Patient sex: F
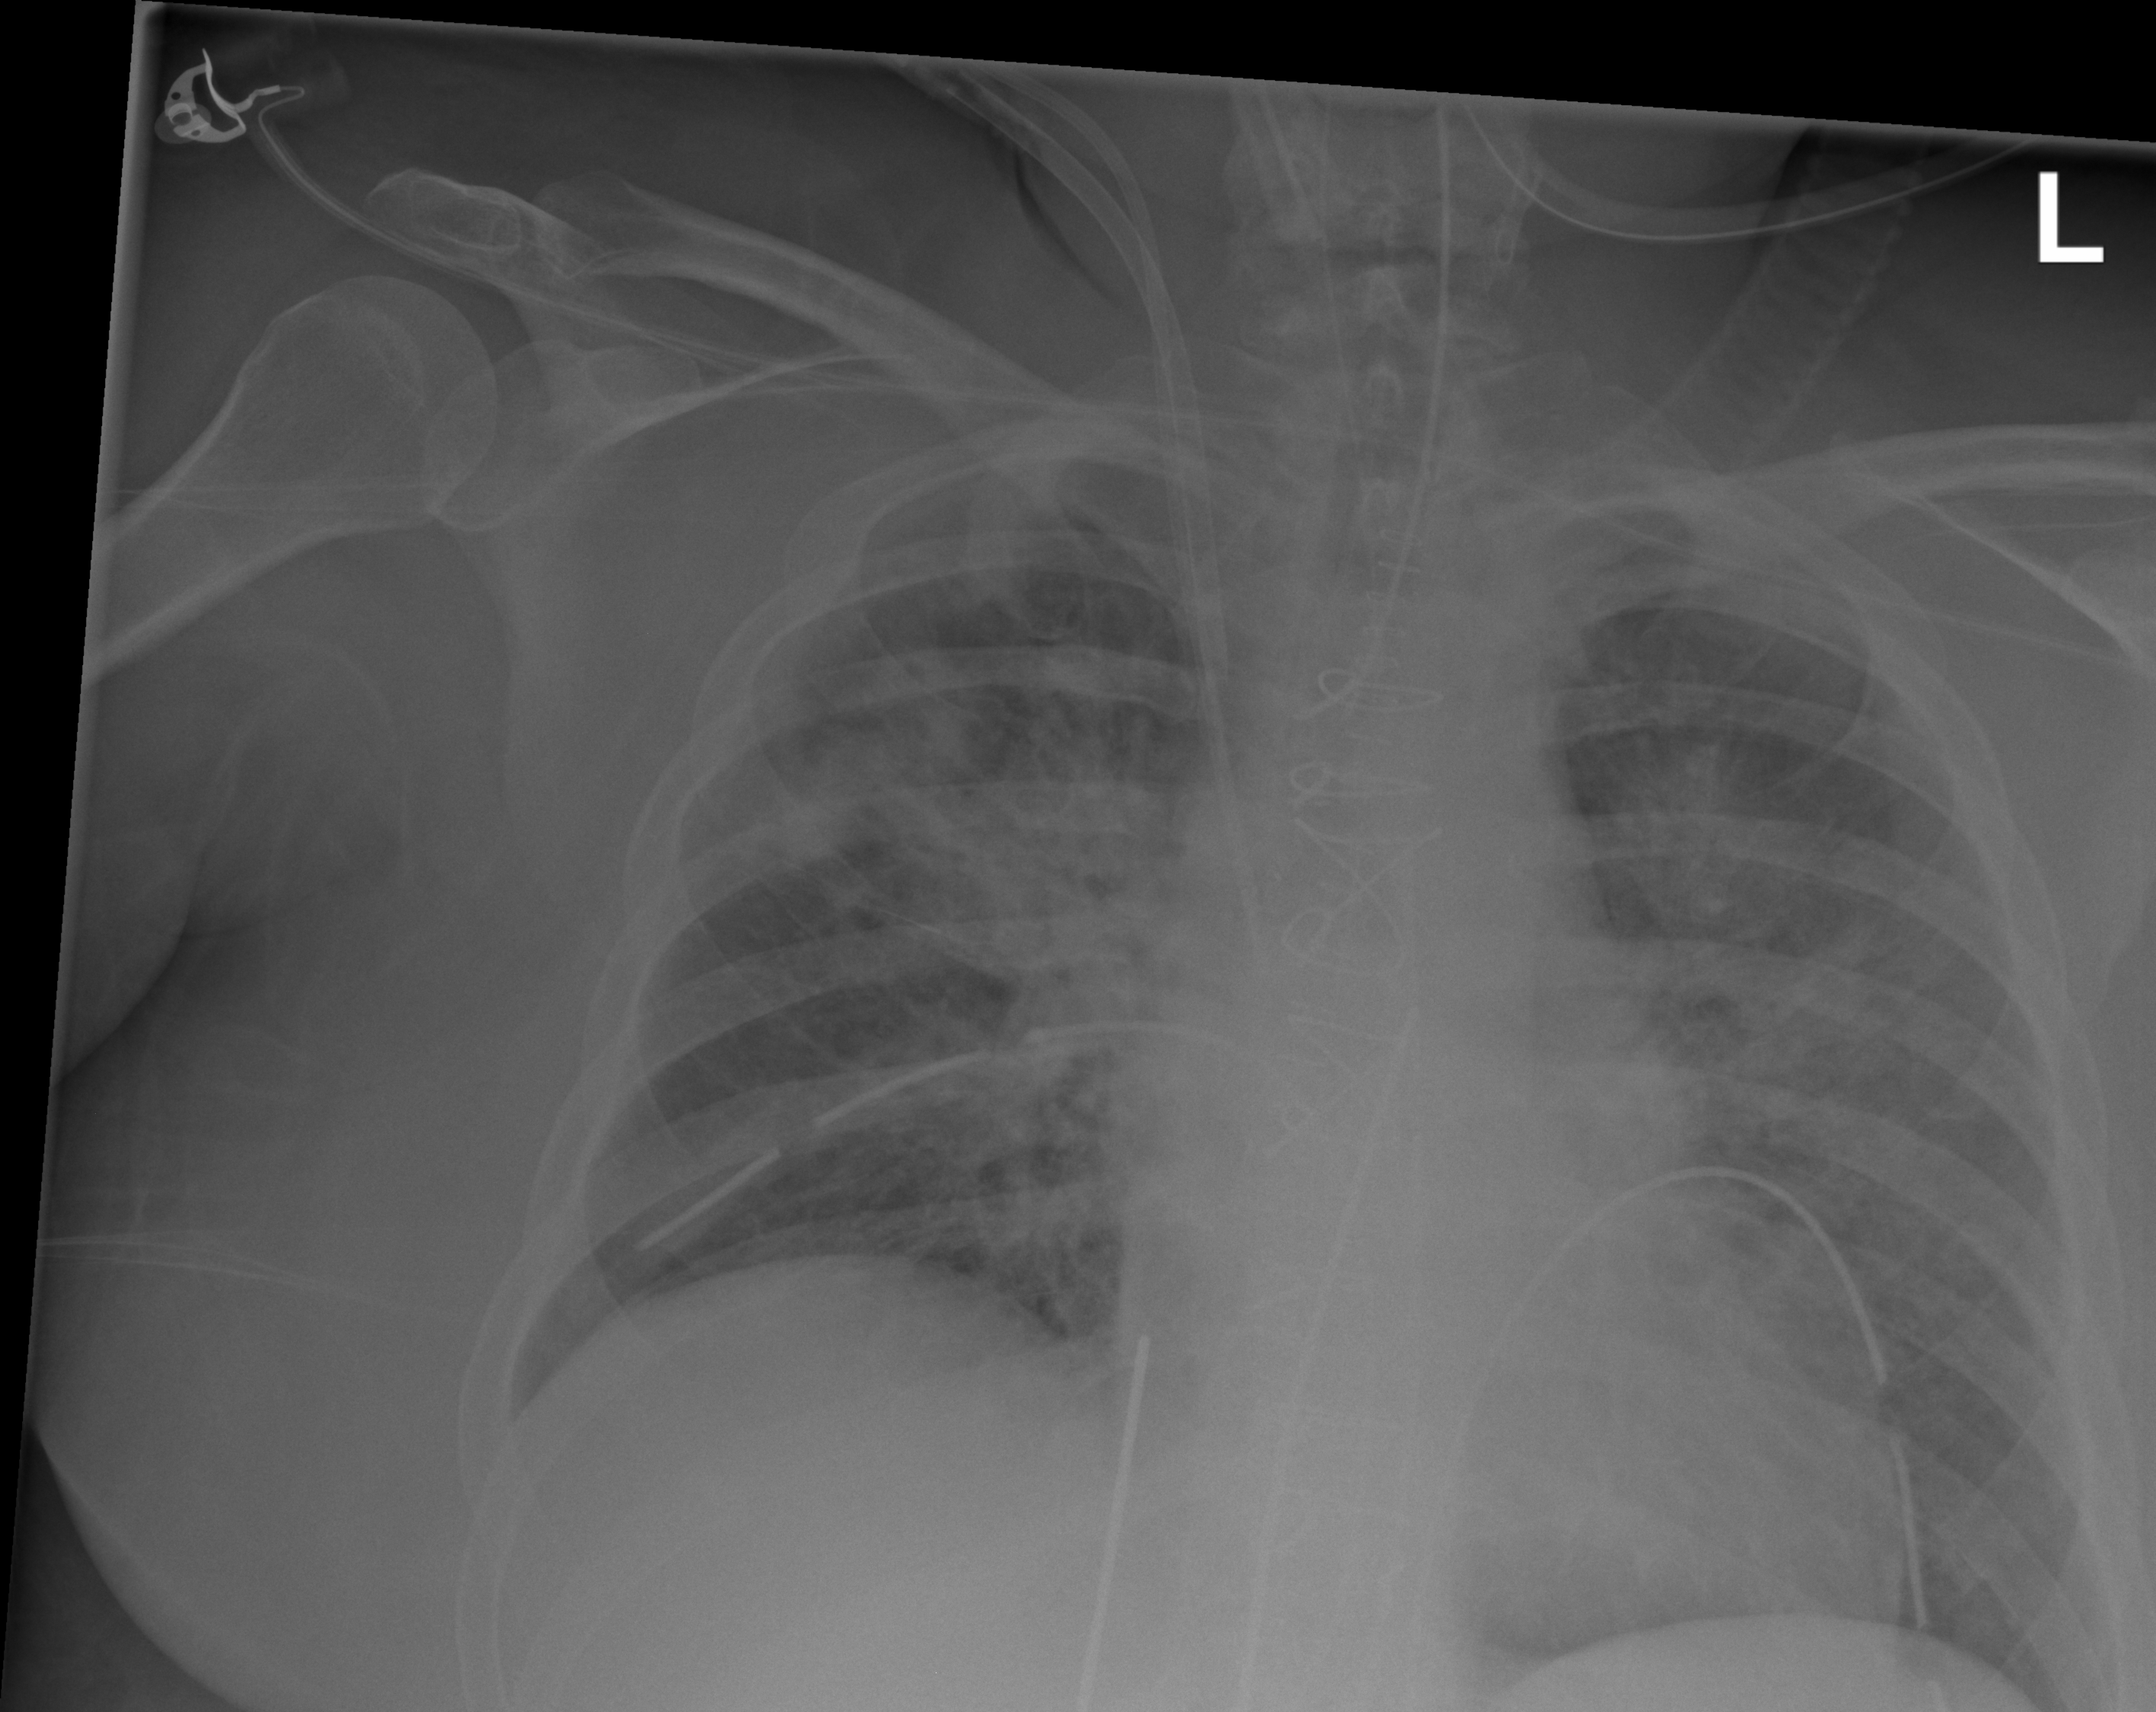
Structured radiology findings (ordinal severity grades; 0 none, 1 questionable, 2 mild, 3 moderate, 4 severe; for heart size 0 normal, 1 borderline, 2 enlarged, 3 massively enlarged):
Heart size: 2
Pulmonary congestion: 1
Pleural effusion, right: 0
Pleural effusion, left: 0
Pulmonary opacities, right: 3
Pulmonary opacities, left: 3
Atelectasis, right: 2
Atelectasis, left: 2